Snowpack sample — Loveland Pass, Silver Plume, Colorado, USA (2/11/26, 12:00 PM MST)
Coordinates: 39.663, -105.886
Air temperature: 35 °F
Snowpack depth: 82 cm
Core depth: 40 cm
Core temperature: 23 °F
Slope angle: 13°, slope face: 12°
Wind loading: high
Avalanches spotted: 1
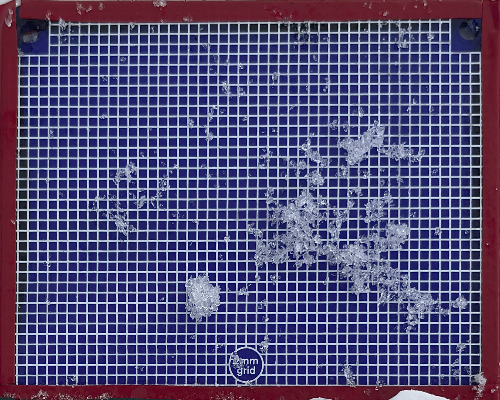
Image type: profile
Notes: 1 small avalanche spotted on the north side of the bowl, lots of wind loading